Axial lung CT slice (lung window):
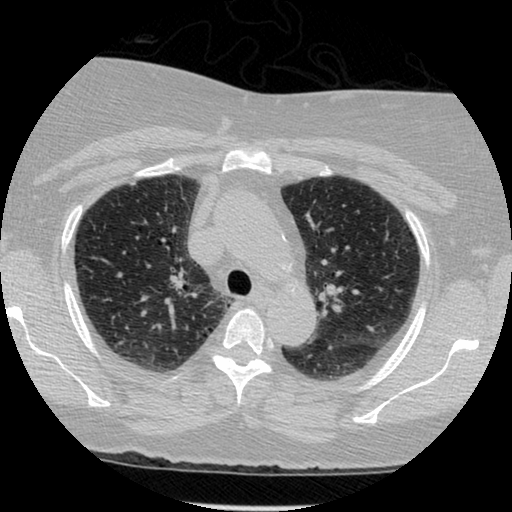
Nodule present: yes
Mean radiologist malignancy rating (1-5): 3